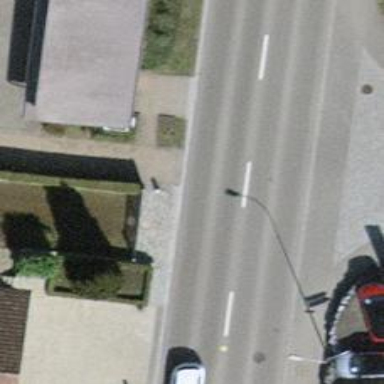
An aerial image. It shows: Primary highway with asphalt surface and sidewalk on the left side. Both the road and the left sidewalk have asphalt as the surface material.